Field crop: maize
Growth stage: 2
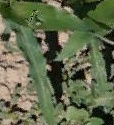
Species: maize